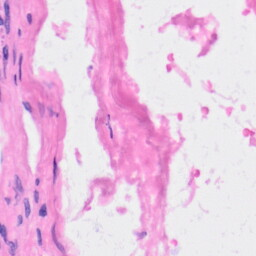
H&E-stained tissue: Kidney